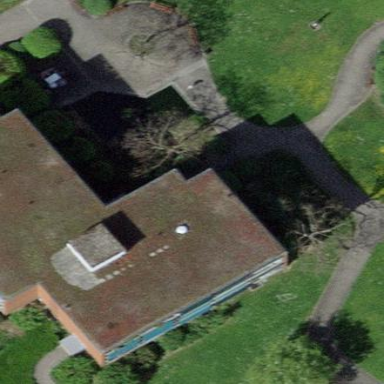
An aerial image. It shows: Dormitory building.